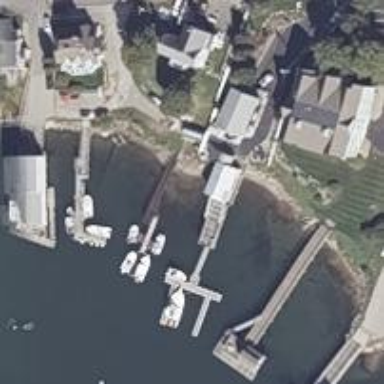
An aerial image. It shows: Man-made pier.